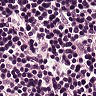
Metastatic tissue present: no